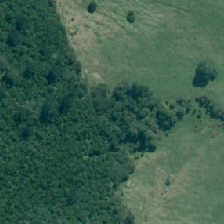
Land cover: high_producing_grassland